Question:
I copied the NavigationExtensions.kt extension file from the NavigationAdvancedSample and I get this exception:
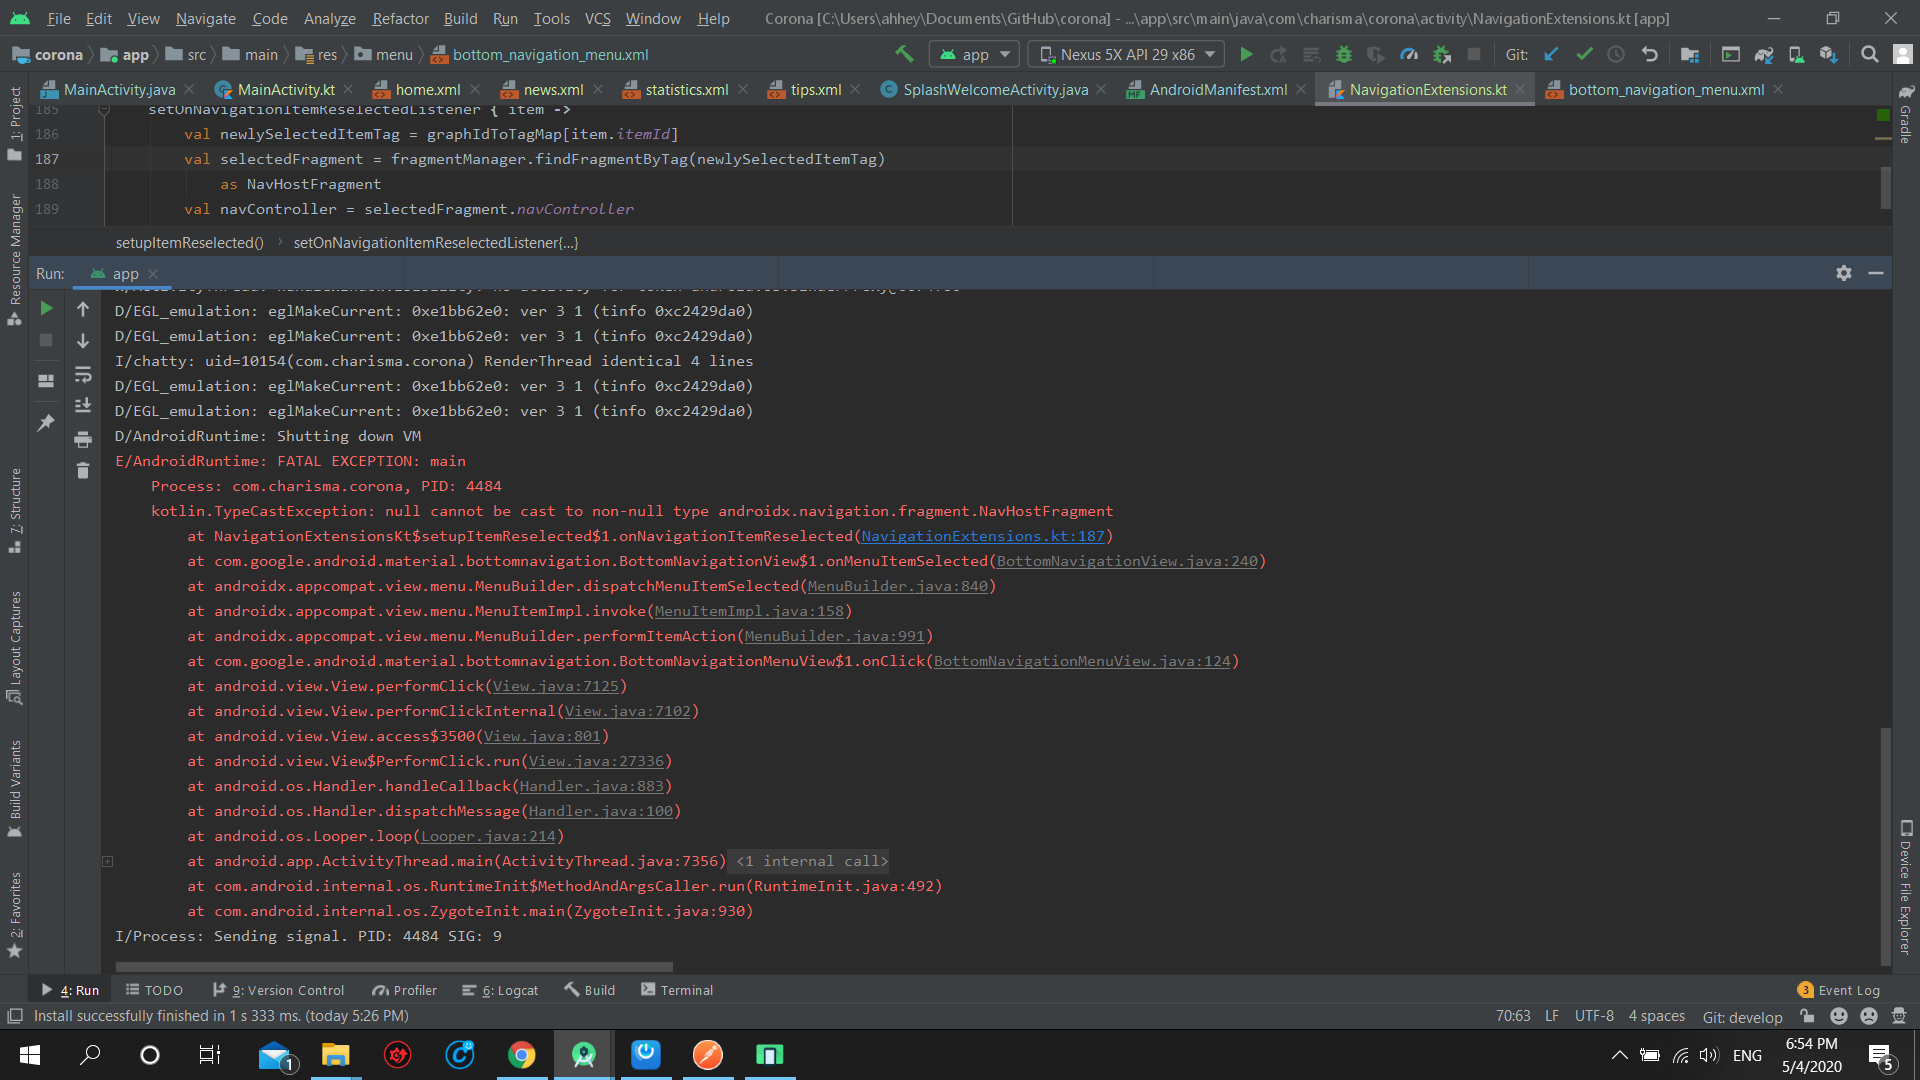
Answer: UPDATE:
also: if you're having a problem with ItemReselectedListener
Add null safety checks, your listener should be something like this:
'''
setOnNavigationItemReselectedListener { item ->
val newlySelectedItemTag = graphIdToTagMap[item.itemId]
val selectedFragment = fragmentManager.findFragmentByTag(newlySelectedItemTag)
as NavHostFragment?
val navController = selectedFragment?.navController
// Pop the back stack to the start destination of the current navController graph
navController?.popBackStack(
navController.graph.startDestination, false
)
}
'''